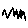
Label: zigzag